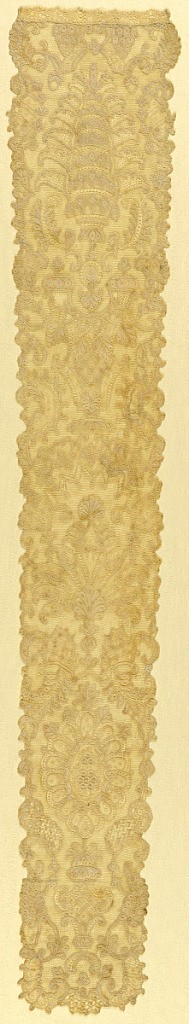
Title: Cap streamer
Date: early 18th century
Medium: linen Technique: needle lace
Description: Single cap streamer with a vertically symmetrical pattern of fan-like leaf shapes, scrolls, and arabesques.